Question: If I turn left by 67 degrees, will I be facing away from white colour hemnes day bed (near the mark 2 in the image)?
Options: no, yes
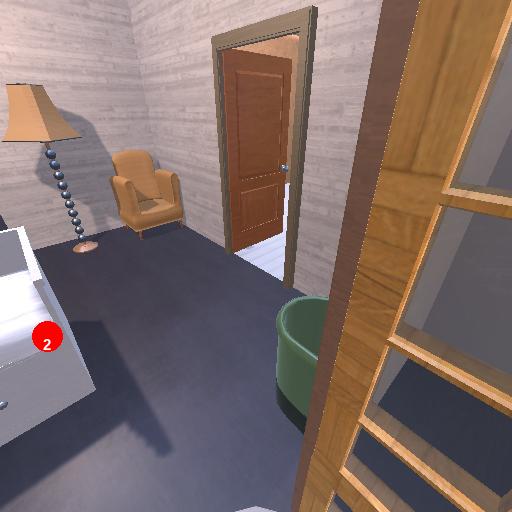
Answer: no